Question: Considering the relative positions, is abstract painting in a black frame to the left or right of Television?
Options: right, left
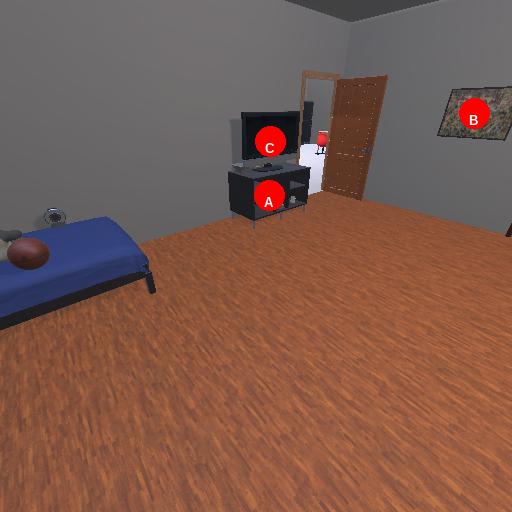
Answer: right